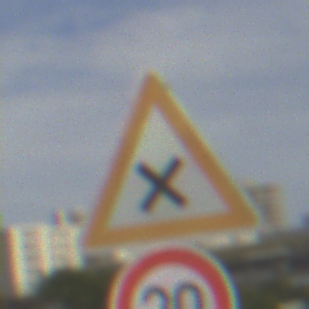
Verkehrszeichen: KreuzungOderEinmuendung
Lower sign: Geschwindigkeit20
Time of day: MorningAfternoon
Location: Outdoor (Suburban)
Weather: PartlyCloudy
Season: NotSpecified
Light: Natural